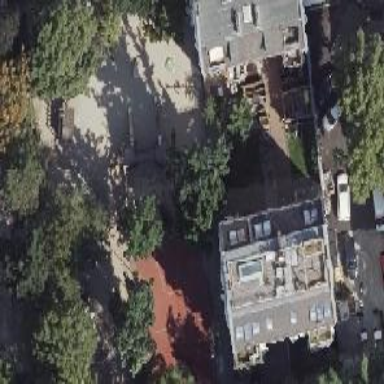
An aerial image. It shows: Playground featuring climbing pole.